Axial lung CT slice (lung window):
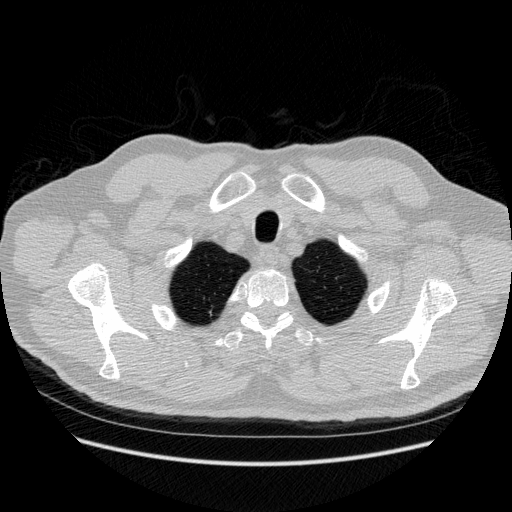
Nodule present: no